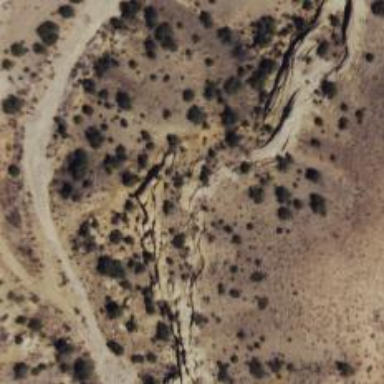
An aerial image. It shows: Natural cliff.